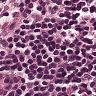
Metastatic tissue present: no